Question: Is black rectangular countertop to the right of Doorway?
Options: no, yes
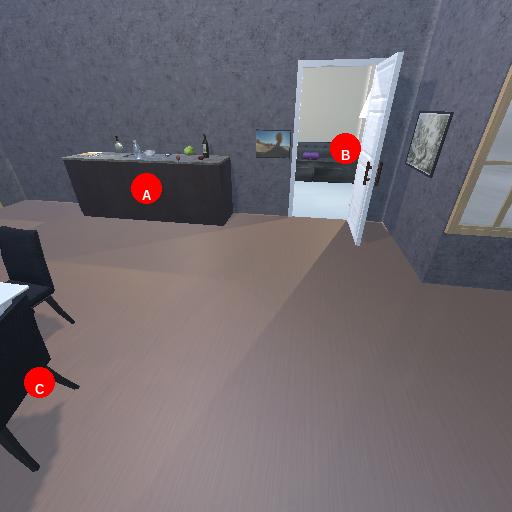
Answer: no